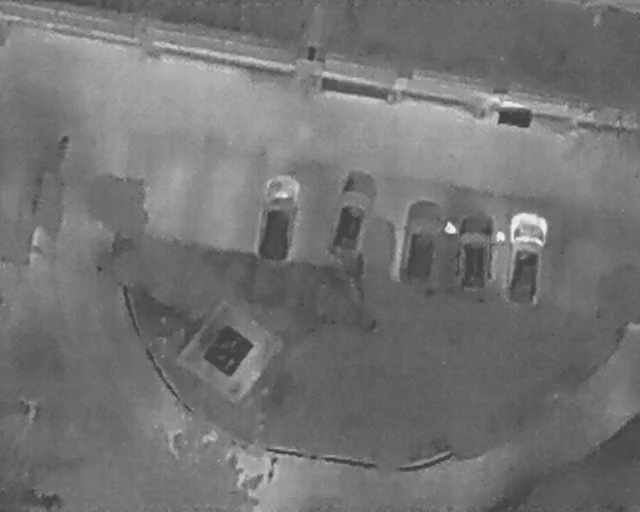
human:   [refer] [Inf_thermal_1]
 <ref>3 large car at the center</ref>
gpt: <box>[[58, 43, 72, 51, 5], [47, 37, 62, 44, 13], [36, 39, 50, 46, 7]]</box>

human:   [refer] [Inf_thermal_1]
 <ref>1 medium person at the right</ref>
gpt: <box>[[76, 45, 79, 47, 2]]</box>

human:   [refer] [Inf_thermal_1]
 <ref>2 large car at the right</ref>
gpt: <box>[[74, 46, 89, 54, 5], [67, 45, 80, 52, 1]]</box>